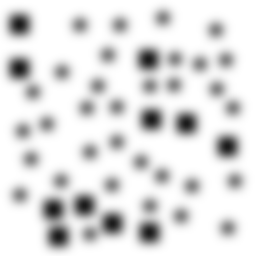
Squares: 11
Triangles: 0
Stars: 33
Total shapes: 44